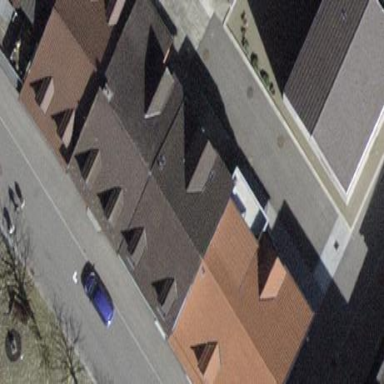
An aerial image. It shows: Building with tiled roof.